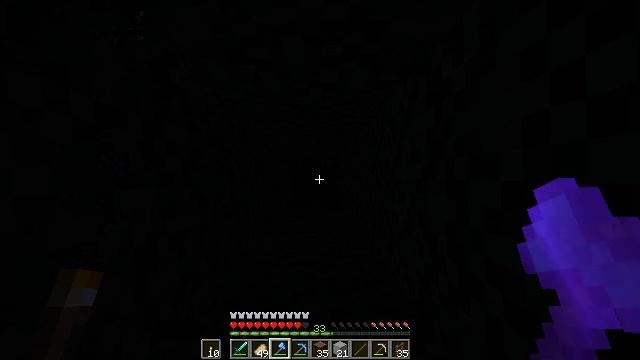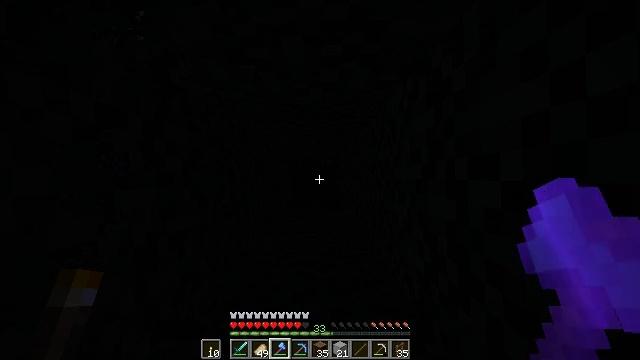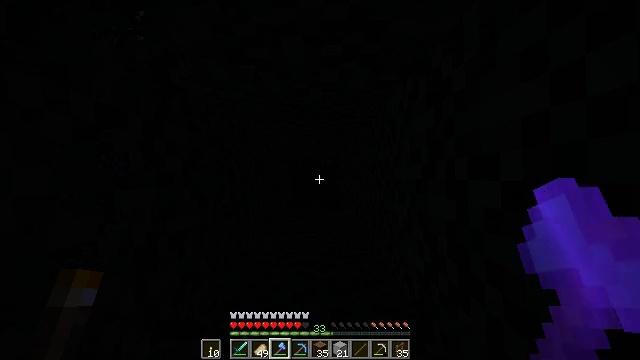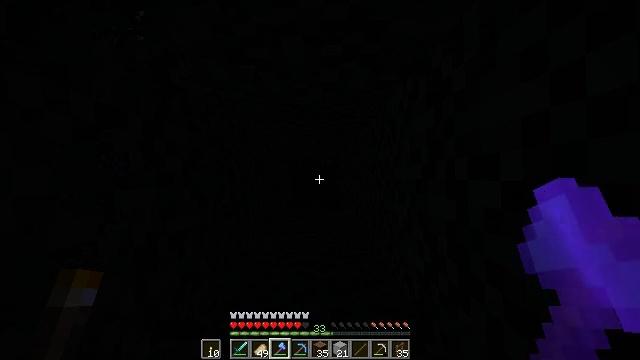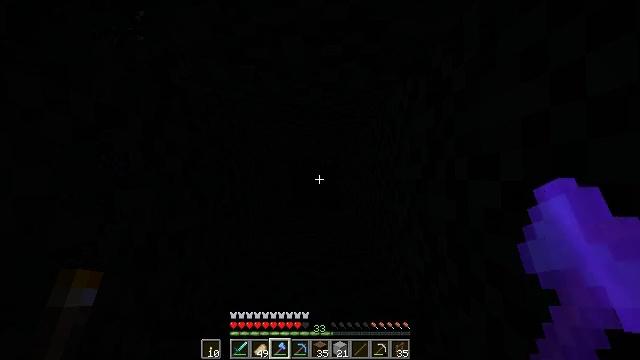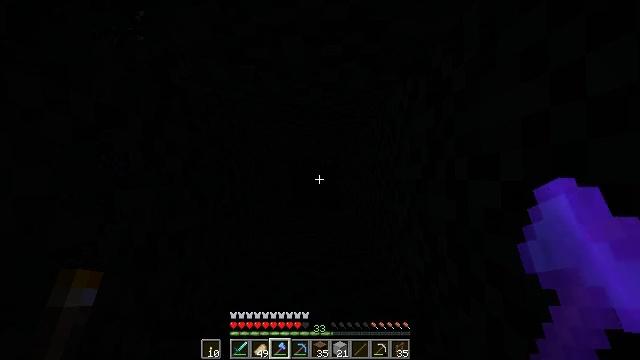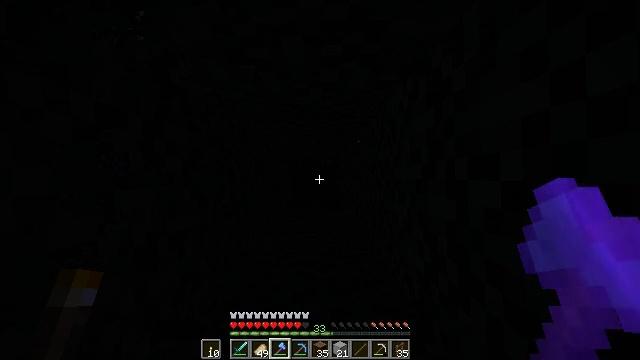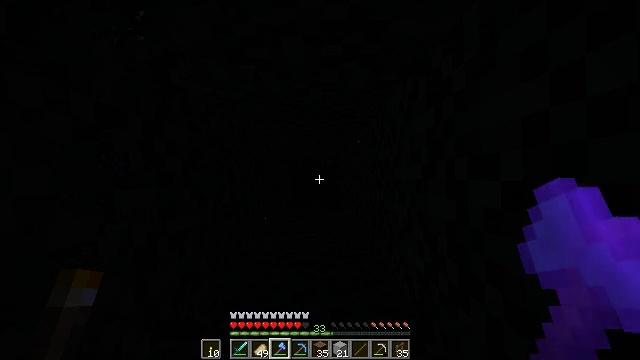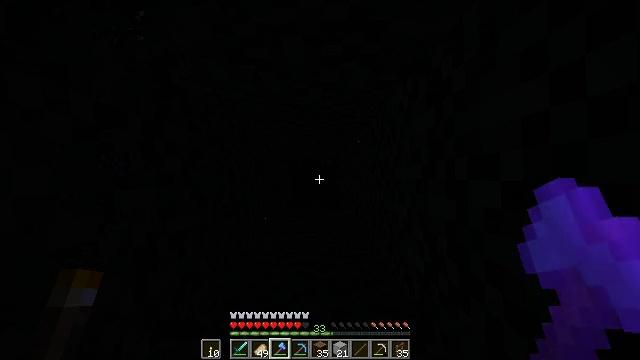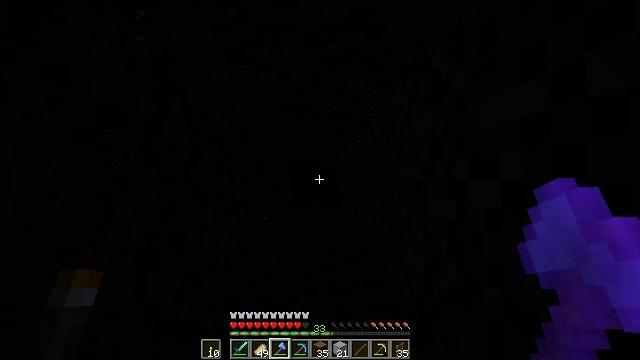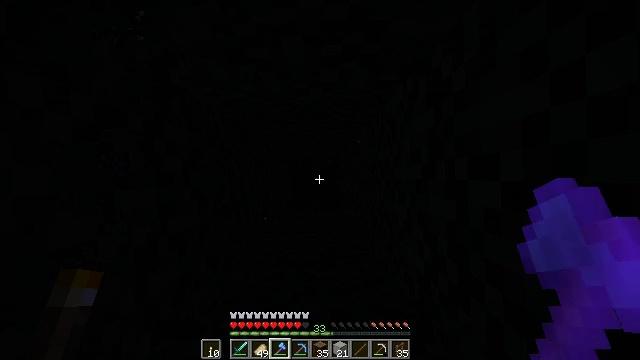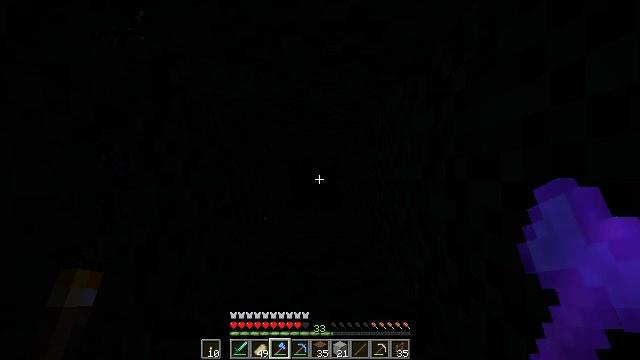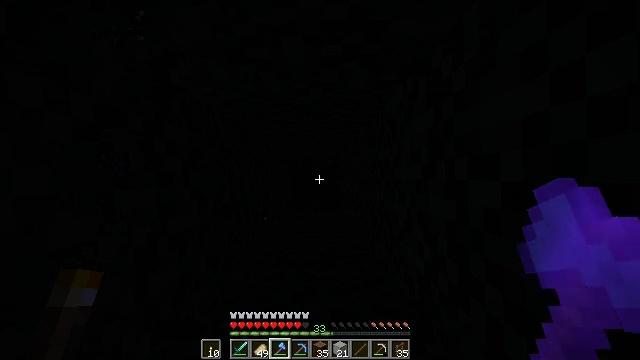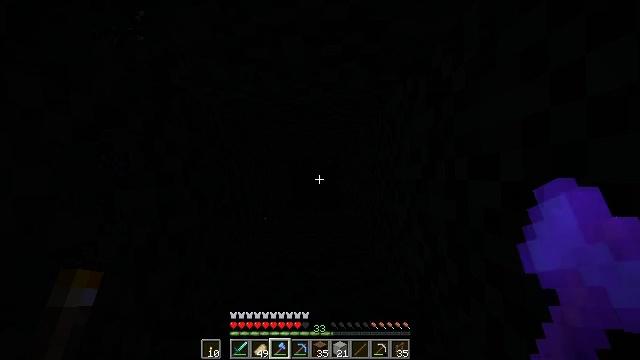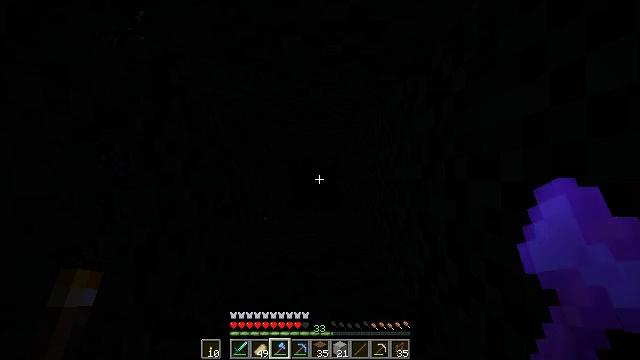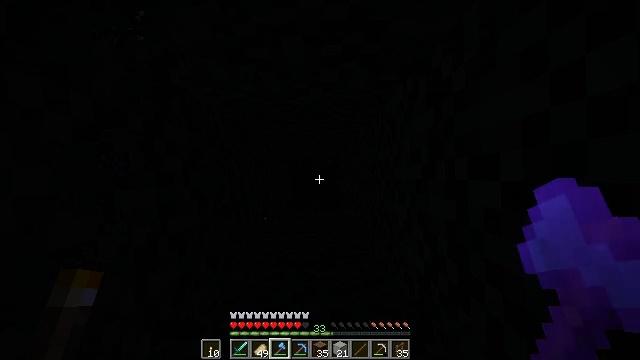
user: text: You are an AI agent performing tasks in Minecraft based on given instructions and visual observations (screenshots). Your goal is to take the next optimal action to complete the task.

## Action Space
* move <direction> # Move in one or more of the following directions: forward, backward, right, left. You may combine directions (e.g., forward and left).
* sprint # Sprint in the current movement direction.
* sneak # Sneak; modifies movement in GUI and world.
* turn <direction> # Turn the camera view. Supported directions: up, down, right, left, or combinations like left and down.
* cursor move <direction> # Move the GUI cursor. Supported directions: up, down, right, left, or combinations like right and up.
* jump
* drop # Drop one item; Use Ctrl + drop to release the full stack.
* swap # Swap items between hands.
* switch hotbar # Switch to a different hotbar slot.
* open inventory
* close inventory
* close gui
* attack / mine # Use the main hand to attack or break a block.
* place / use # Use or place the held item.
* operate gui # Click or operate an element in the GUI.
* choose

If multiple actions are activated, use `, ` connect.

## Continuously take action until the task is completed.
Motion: motion action
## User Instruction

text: Collect the brown bed for later use.
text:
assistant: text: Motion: no_op
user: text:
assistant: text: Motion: no_op
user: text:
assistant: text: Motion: no_op
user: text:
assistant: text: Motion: no_op
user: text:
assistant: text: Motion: no_op
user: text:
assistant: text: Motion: no_op
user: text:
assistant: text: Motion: no_op
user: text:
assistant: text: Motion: no_op
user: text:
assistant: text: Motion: no_op
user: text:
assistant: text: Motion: no_op
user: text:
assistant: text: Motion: no_op
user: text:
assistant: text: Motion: no_op
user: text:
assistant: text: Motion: no_op
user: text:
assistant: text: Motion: no_op
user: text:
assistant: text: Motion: no_op
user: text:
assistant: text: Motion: no_op
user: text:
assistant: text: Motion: no_op
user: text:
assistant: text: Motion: no_op
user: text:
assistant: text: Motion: no_op
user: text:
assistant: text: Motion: no_op
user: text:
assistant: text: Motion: no_op
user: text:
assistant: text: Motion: no_op
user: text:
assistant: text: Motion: no_op
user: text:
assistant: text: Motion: no_op
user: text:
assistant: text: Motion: no_op
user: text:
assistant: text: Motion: no_op
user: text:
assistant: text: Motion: no_op
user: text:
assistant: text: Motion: no_op
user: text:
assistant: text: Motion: no_op
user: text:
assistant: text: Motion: no_op